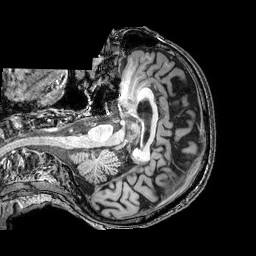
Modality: T1w
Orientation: axial
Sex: male
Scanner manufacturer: philips
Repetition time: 0.008343 s
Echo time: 0.00389 s